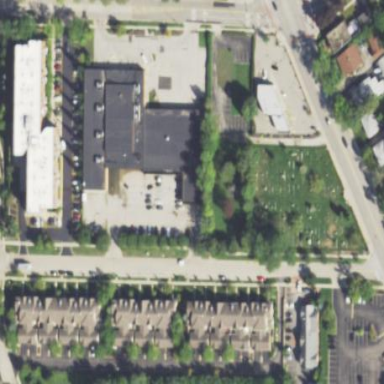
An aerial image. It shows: Public building housing post office.